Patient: sex M, age 62
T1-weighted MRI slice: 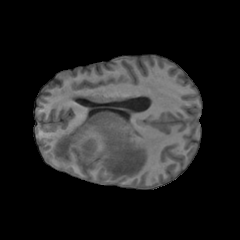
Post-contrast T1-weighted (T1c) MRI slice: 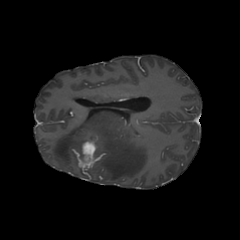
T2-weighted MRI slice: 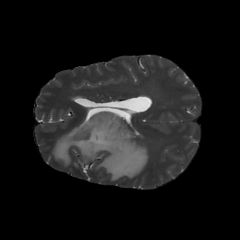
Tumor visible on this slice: yes
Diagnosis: Glioblastoma, IDH-wildtype
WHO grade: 4